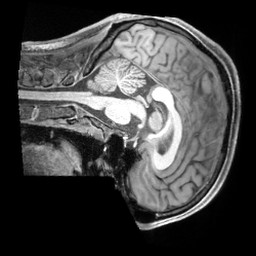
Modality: T1w
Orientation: sagittal
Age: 24
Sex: male
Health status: ill
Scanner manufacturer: siemens
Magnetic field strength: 3 T
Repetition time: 2.2 s
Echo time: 0.00218 s